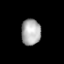
Tissue: prostate
Cell type: T cells
Senescence score: 0.3256
Nuclear area (px): 501
Mean DAPI intensity: 171.711